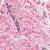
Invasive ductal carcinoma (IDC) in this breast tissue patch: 0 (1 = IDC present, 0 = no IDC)